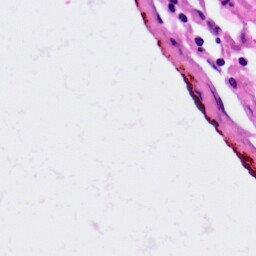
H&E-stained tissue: Lung